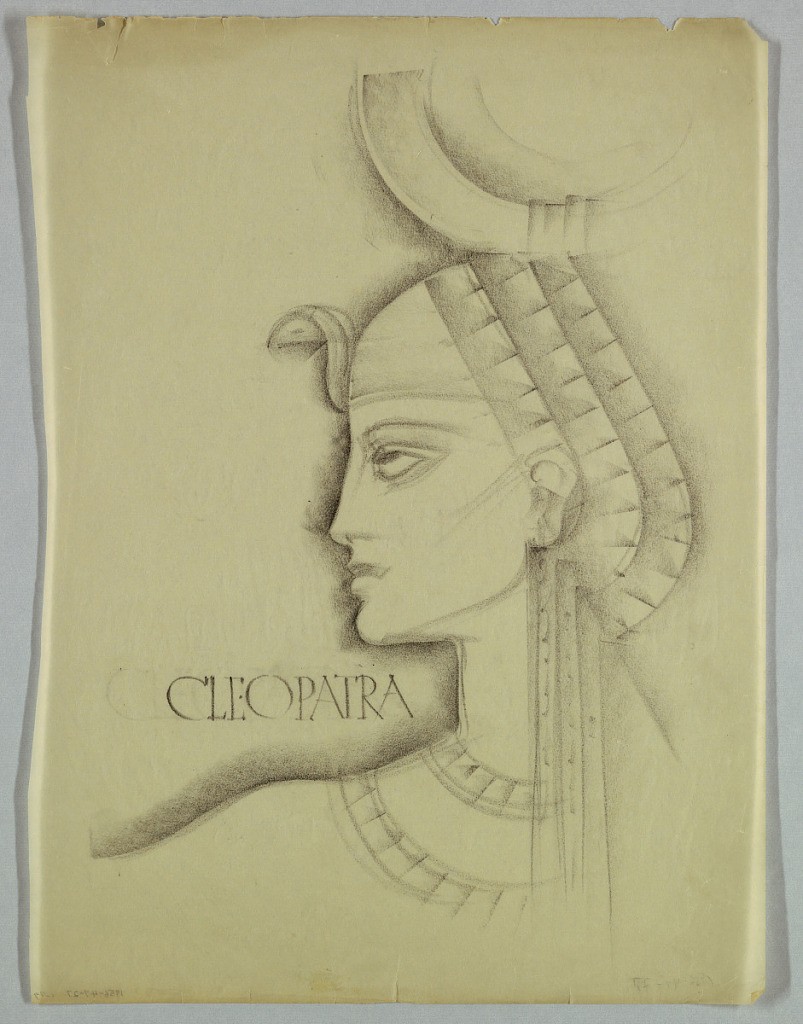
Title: The Rise of Rome: Female Head Facing Left, Cleopatra
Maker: Gustav Jensen, Danish, 1898 – 1954
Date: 1930–32
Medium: China crayon
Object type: Drawing
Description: The present design incorporates features associated with portrayals of Cleopatra in Egyptian art: a curved asp sits on the forehead; the headdress, comprised of three layers, is rounded at the back of the head, has vertical extensions beginning underneath the ear and falling straight downward over the shoulder, and is topped by a large disk. The features - thin, straight nose; full mouth; rounded chin - are not, however, in the Egyptian style. The profile and left shoulder are heavily shadowed. Cleopatra, is serif-style capitals, appears on the left in the space above the shoulder and ends beneath the chin.